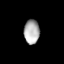
Tissue: lung
Cell type: Epithelial cells
Senescence score: 0.236
Nuclear area (px): 368
Mean DAPI intensity: 173.174